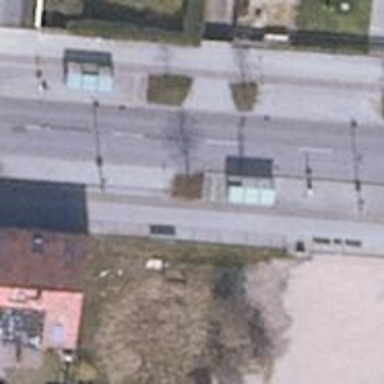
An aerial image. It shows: Public transport stop position.